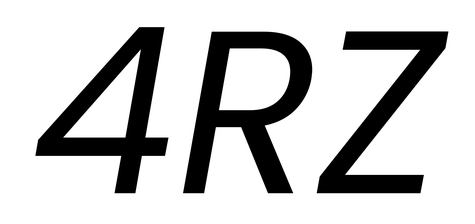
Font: Poppins-Italic